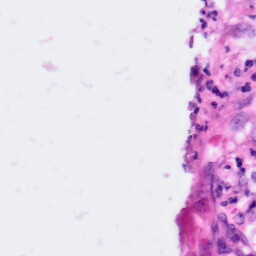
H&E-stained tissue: Pancreatic